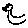
Label: bird